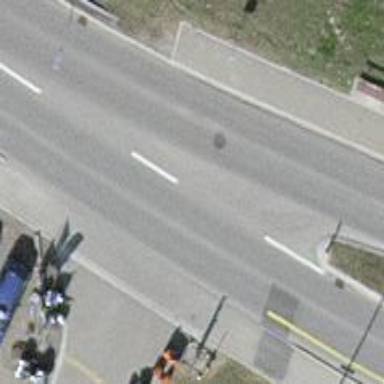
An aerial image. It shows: Bus stop equipped with public transport stop position.